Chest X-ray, PA view. Patient: 24 years old, sex F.
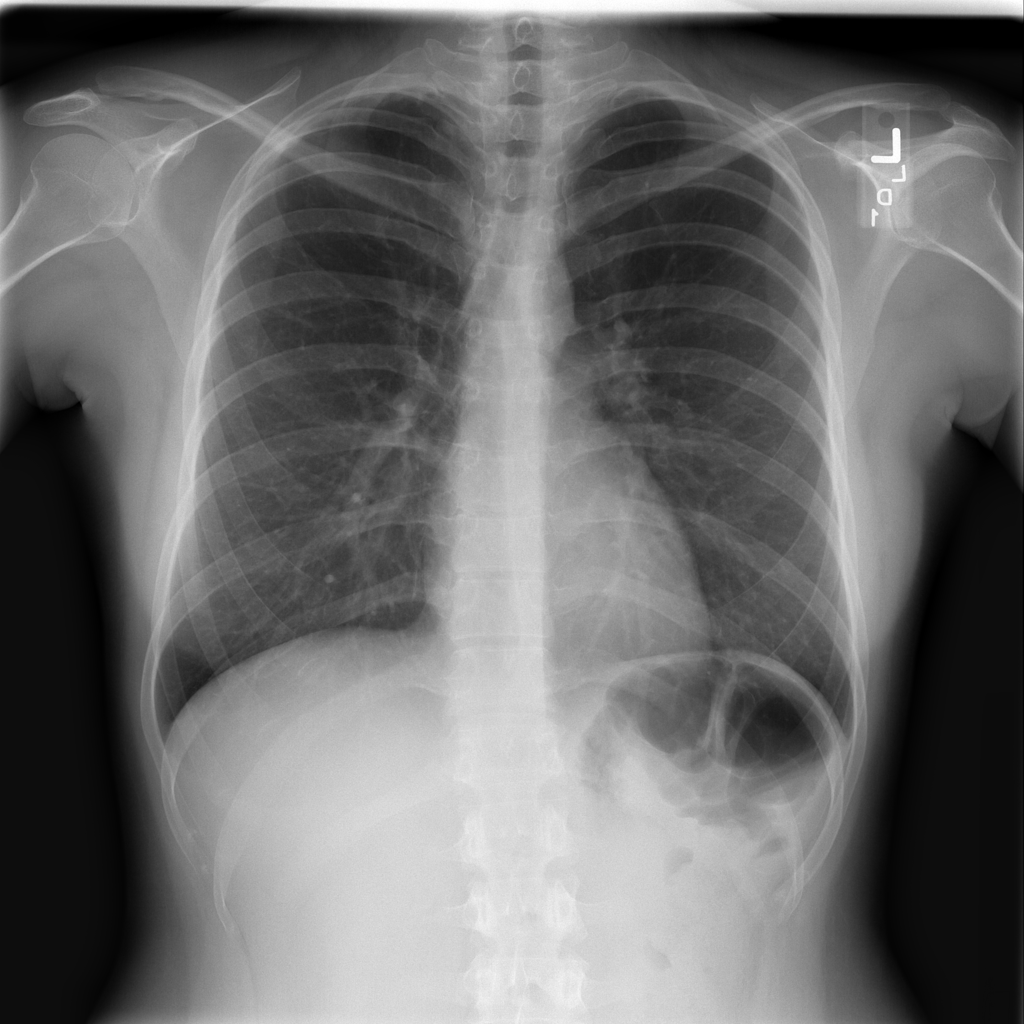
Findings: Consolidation